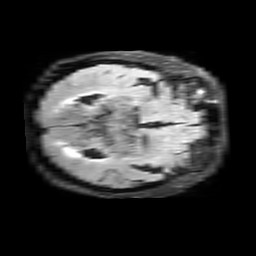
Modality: FLAIR
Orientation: axial
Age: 76
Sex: female
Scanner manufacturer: philips
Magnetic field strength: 3 T
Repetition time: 11 s
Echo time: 0.12 s